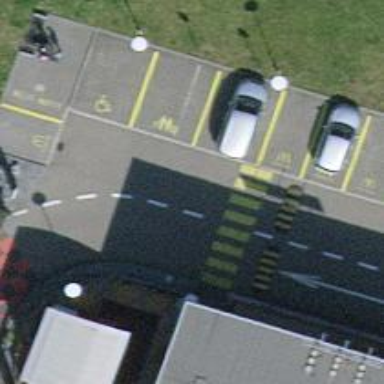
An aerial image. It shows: Zebra crossing on the road.